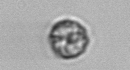
Label: coccolithophorid